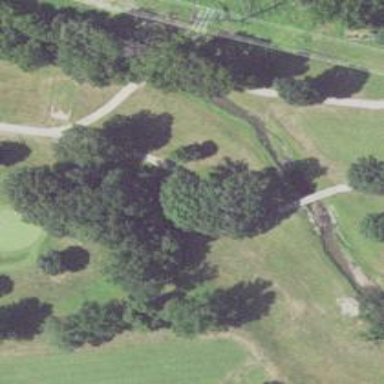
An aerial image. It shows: Service road designated as golf cart path.